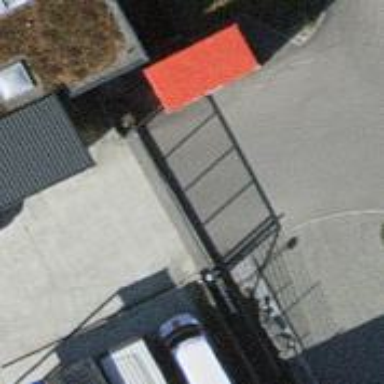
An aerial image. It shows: Gate.